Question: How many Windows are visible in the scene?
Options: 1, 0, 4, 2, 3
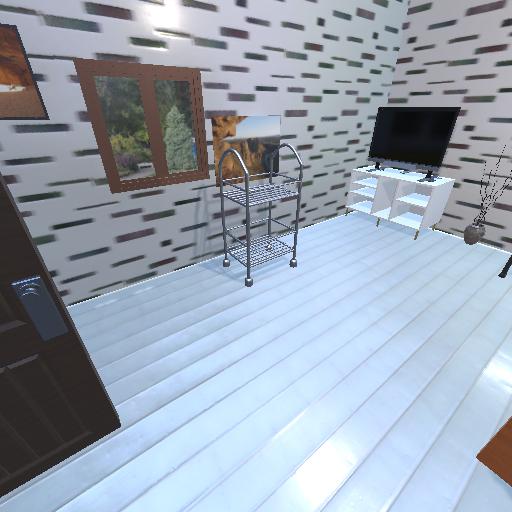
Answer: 1